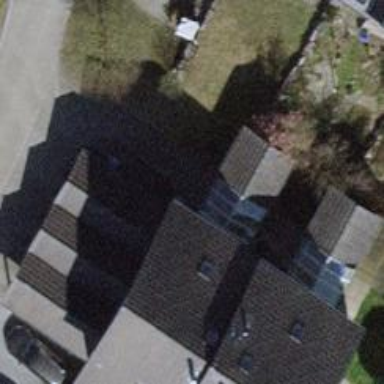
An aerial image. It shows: Semi-detached house with gabled roof oriented across the building.